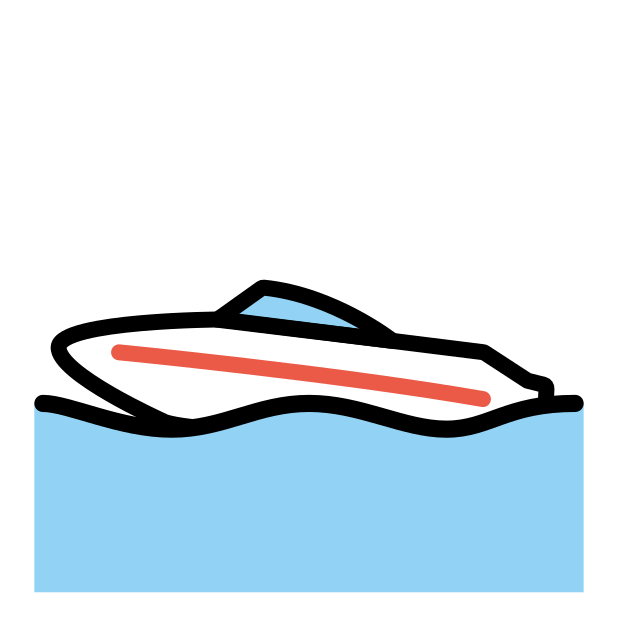
Emoji: 🚤
Name: speedboat
Unicode: 0x1f6a4